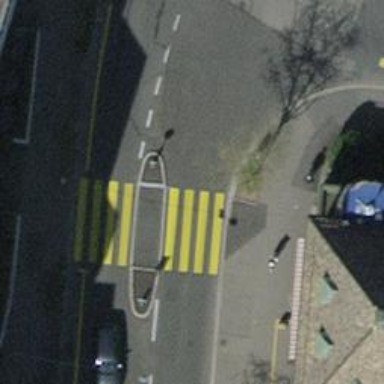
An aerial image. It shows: Uncontrolled zebra crossing with central island.